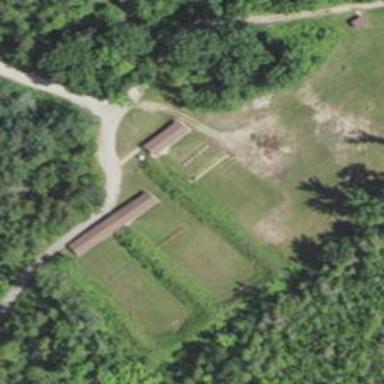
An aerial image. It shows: Shooting ground for the sport of shooting.